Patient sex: M
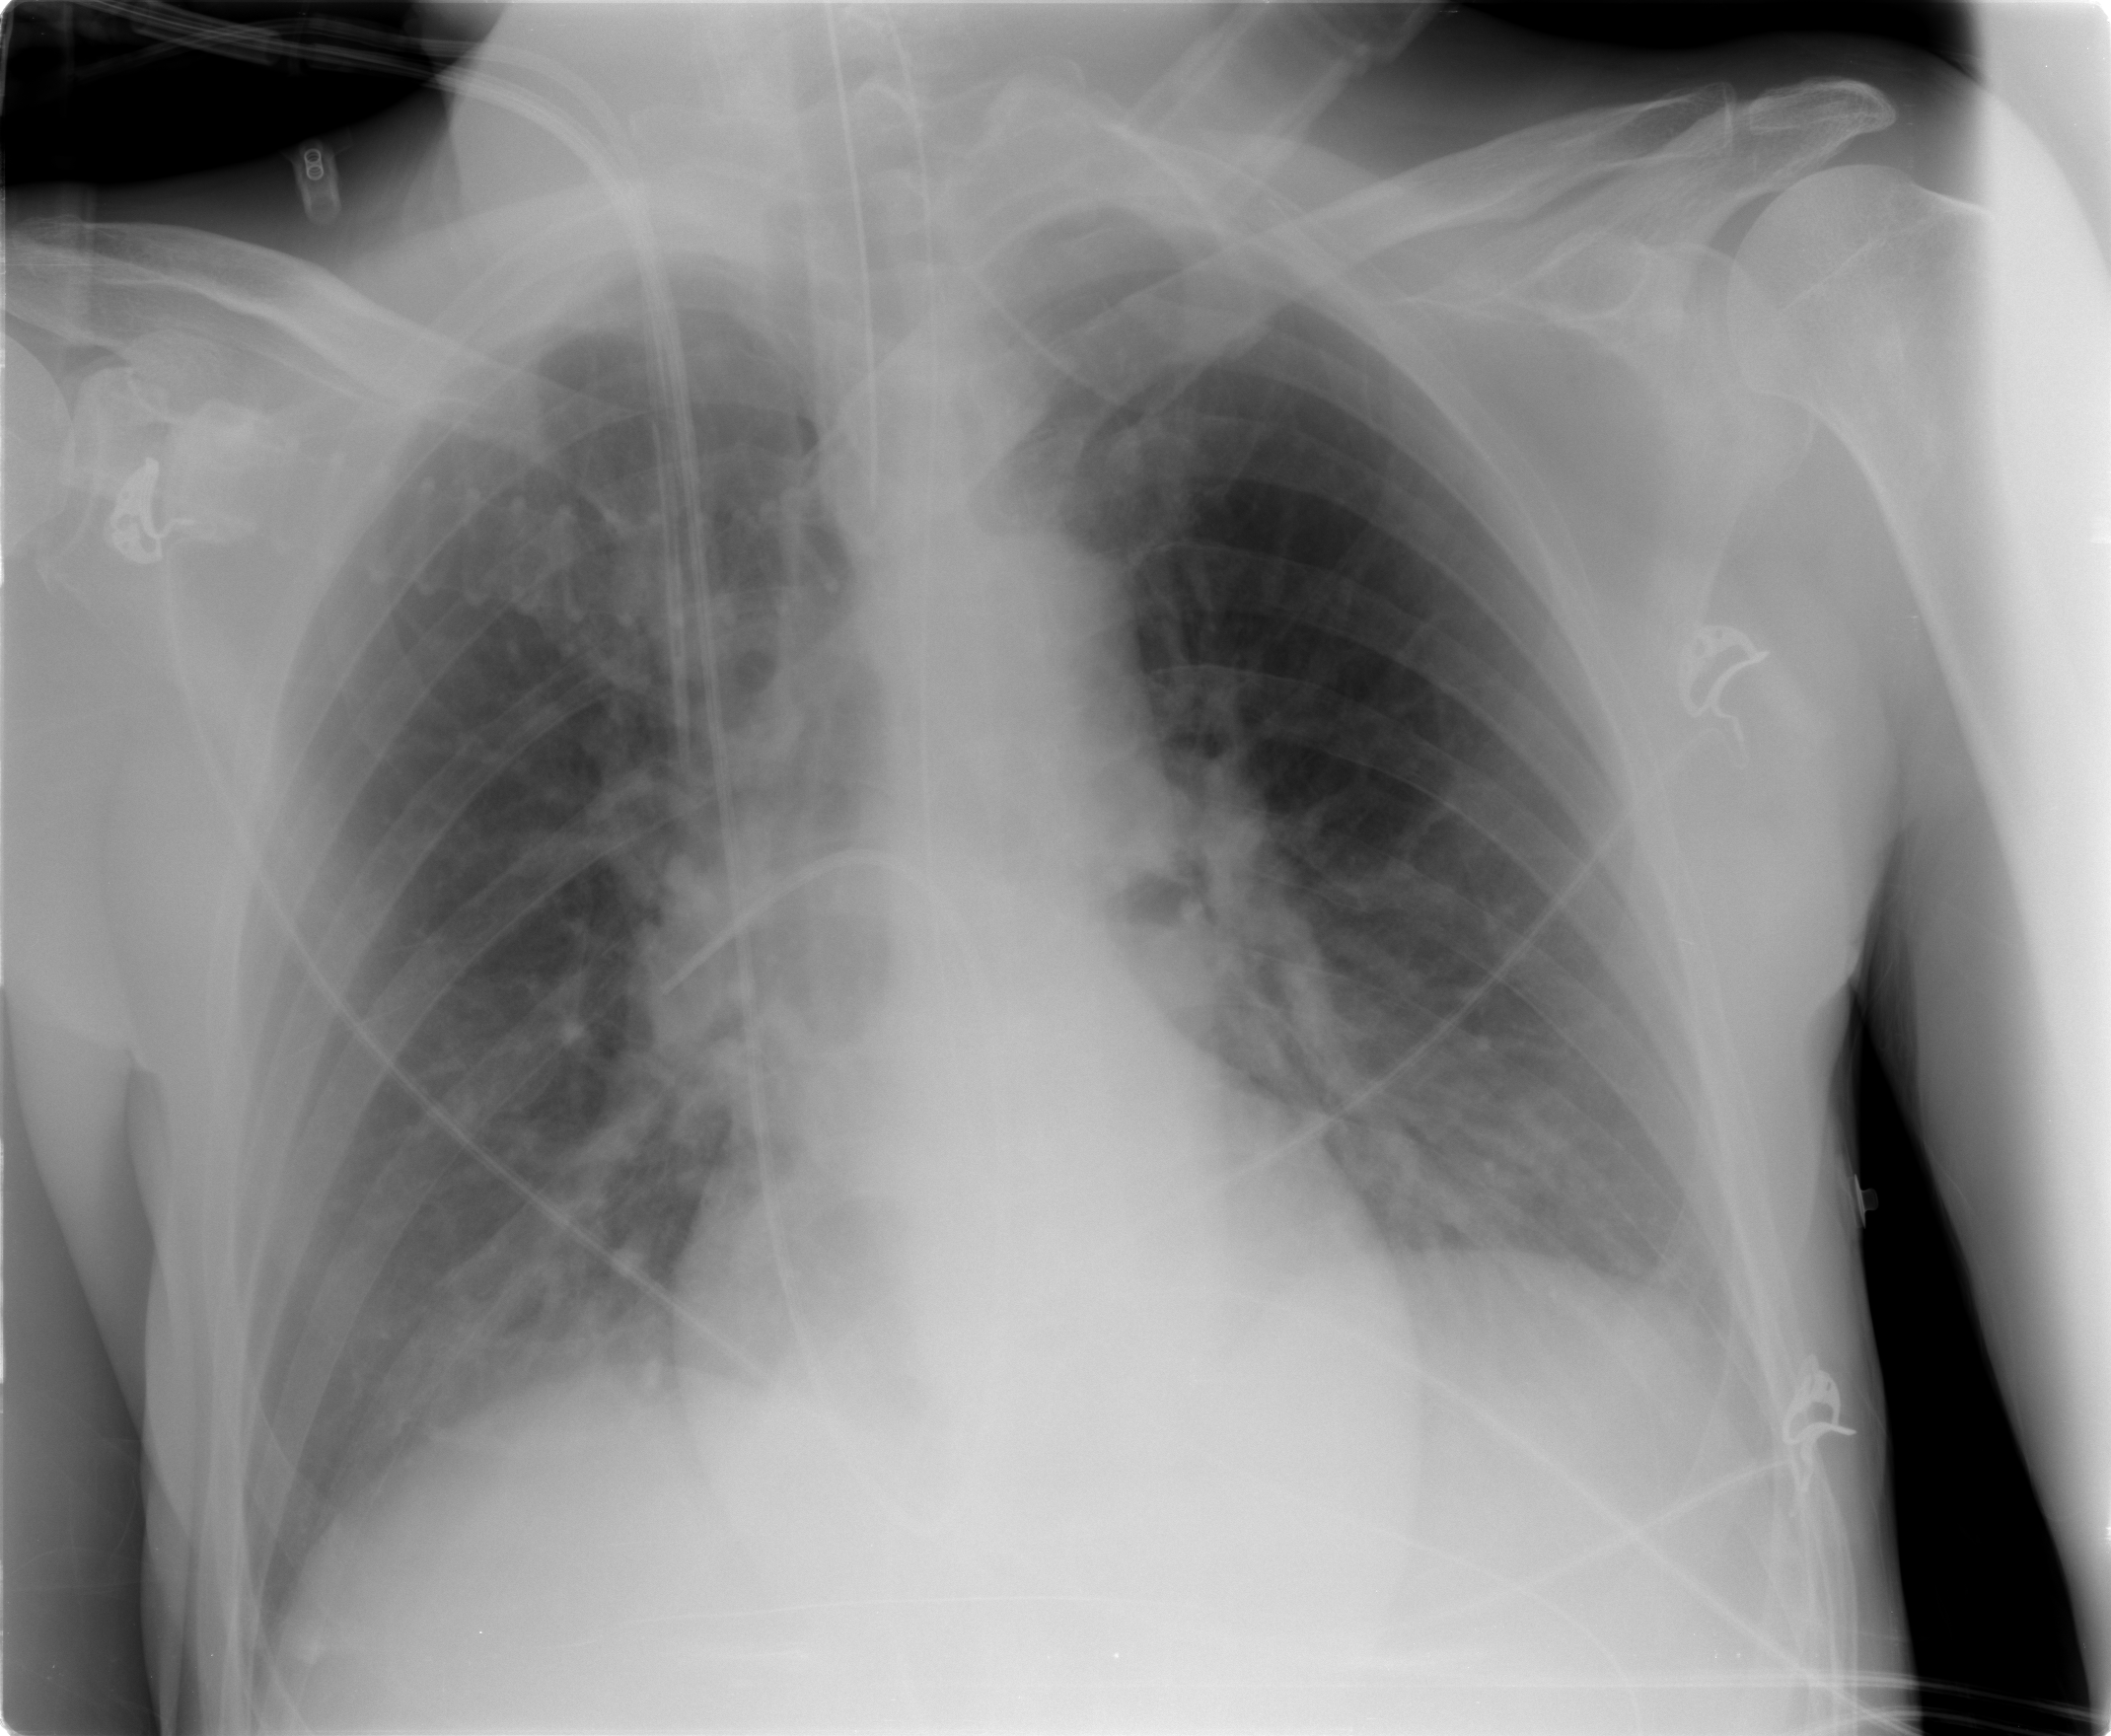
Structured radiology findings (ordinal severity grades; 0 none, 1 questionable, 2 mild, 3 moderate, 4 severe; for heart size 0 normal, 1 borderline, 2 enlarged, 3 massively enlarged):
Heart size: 0
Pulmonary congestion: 3
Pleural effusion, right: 2
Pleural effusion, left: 2
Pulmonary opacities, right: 2
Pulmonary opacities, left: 2
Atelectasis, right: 1
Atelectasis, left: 1